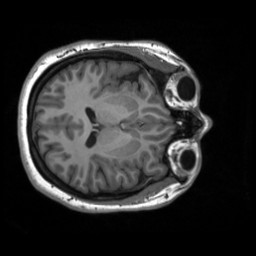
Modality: T1w
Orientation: axial
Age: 29
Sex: female
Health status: ill
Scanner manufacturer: siemens
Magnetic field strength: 3 T
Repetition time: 2.3 s
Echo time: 0.00201 s